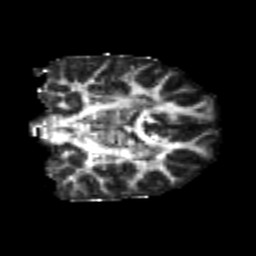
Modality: FA
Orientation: coronal
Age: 23
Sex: male
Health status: healthy
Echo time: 0.074 s